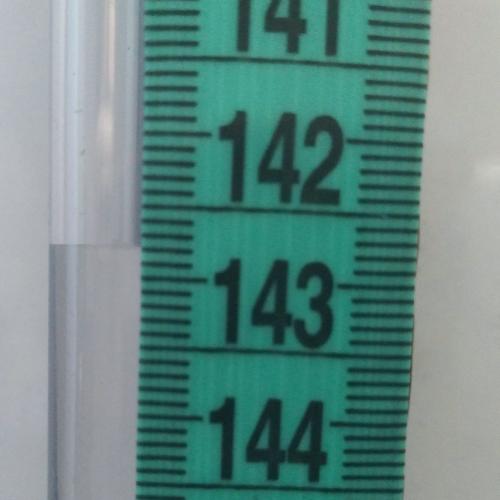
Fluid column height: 142.8 cm